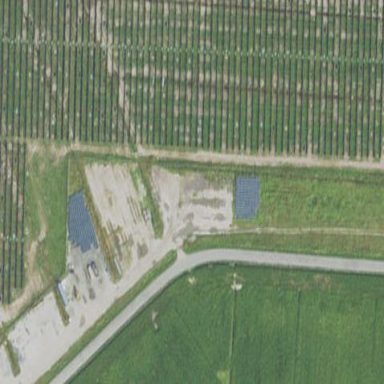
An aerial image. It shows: Solar power generator using photovoltaic method with solar photovoltaic panel types.